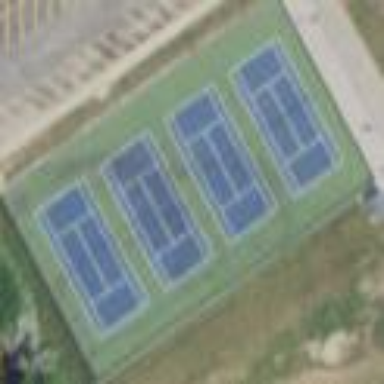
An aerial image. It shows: Sports center with tennis facility.